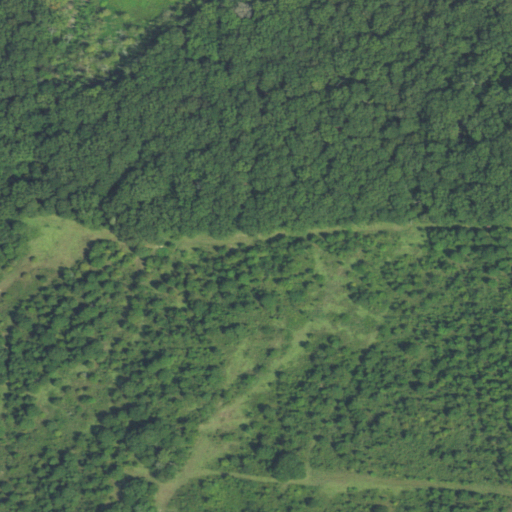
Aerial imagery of island in Louisiana named Picket Island containing cultivated crops, woody wetlands, and herbaceous wetlands